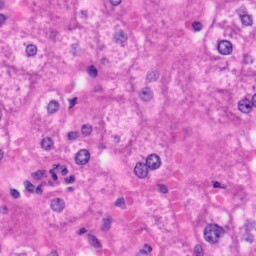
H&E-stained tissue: Liver